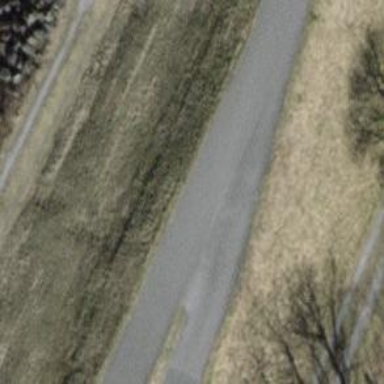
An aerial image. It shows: Asphalt track with grade 1 quality and embankment.